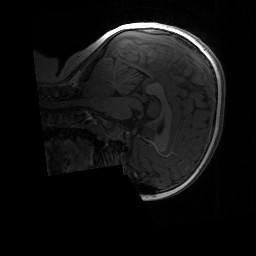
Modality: T1w
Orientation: sagittal
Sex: female
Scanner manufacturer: siemens
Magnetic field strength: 3 T
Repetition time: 1.9 s
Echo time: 0.00243 s